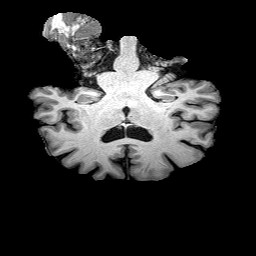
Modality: T1w
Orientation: sagittal
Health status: healthy